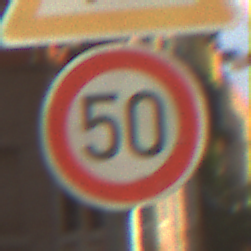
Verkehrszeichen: Geschwindigkeit50
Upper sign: EinseitigVerengteFahrbahnLinks
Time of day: Midday
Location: Outdoor (Urban)
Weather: Clear
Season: NotSpecified
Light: Natural